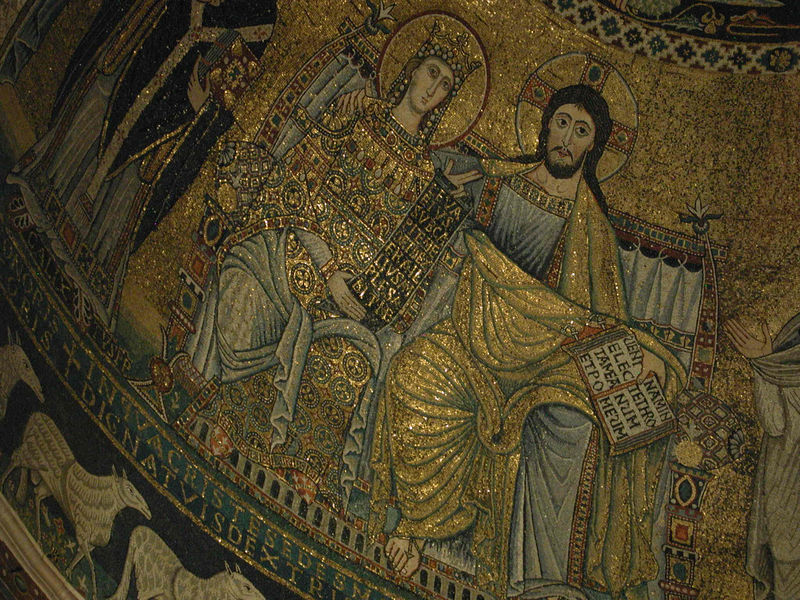
Titel: Santa Maria in Trastevere, Rom
Standort: Rom, S. Maria in Trastevere (EU - I - Latium)
Schlagwörter: mann, weiß, ausschnitt, frau, muster, ornament, bibel, vorhang, kirche, gewand, gold, krone, vase, fell, schrift, kuppel, könig, foto, lamm, buch, text, mosaik, rom, heiligenschein, christus, jesus, maria, lämmer, schafe, schaaf, kaiserin, josef, latein, byzantinisch, ecclesia, chrisuts, pantokrator, padua